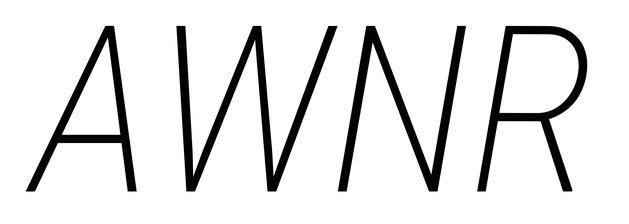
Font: Roboto-Italic_Condensed_ExtraLight_Italic